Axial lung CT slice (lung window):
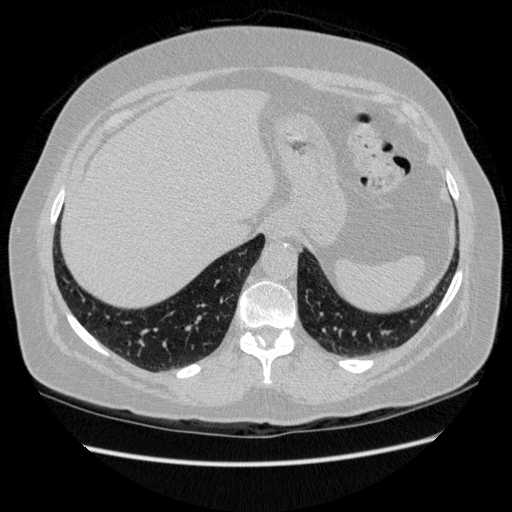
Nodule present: no